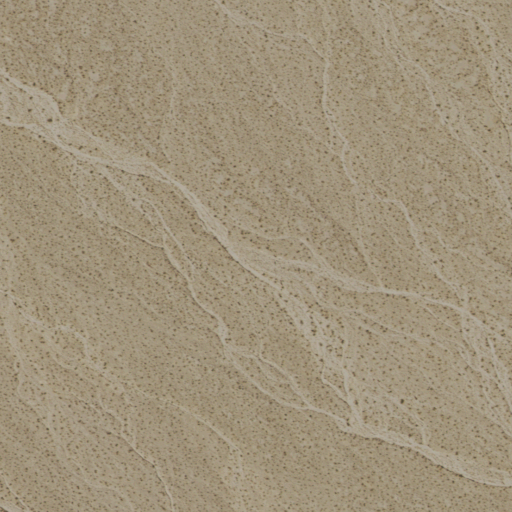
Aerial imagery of valley in Nevada named Box Canyon containing only shrub